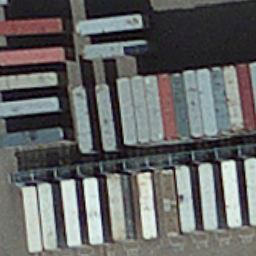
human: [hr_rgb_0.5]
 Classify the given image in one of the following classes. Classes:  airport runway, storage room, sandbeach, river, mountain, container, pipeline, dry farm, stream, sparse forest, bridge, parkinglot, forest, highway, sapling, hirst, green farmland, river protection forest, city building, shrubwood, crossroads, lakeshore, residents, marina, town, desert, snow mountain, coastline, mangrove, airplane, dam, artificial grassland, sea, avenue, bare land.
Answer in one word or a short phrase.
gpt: container